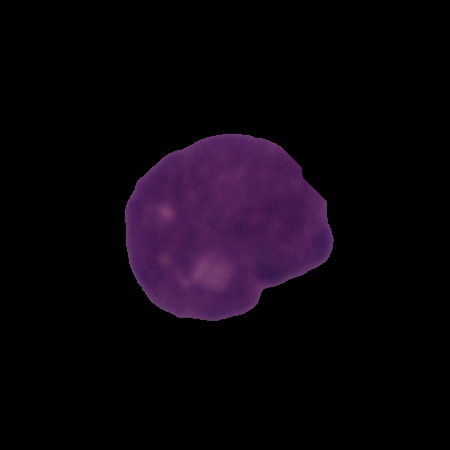
Label: cancer